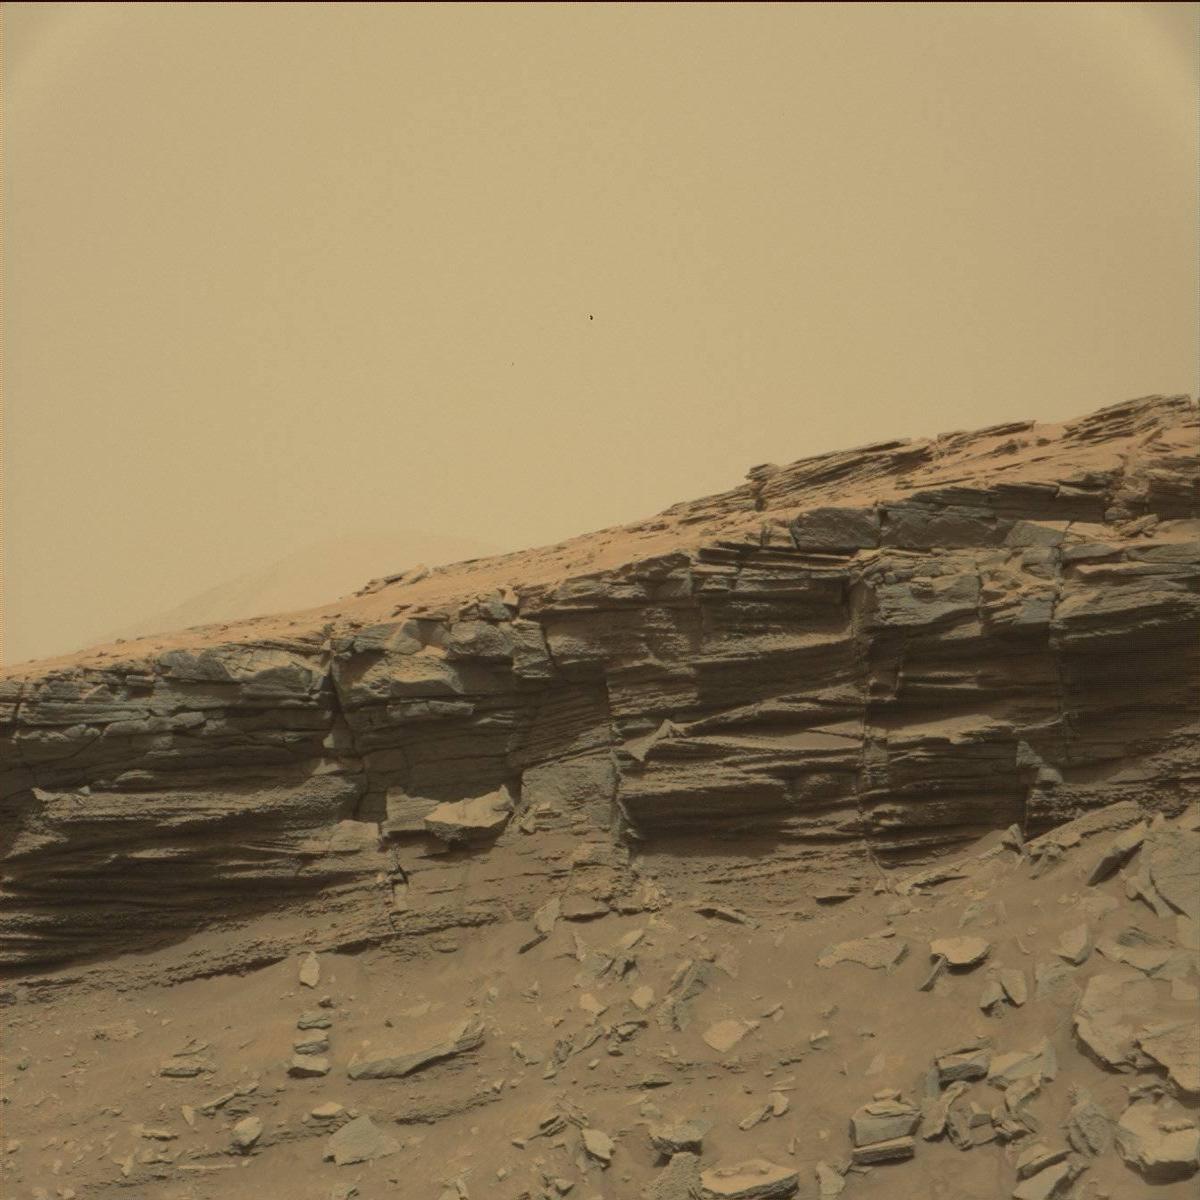
Terrain classes present: Bedrock, Sand / Soil, Sky